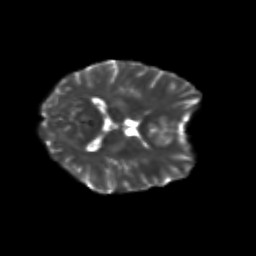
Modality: T2w
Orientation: axial
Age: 23
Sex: female
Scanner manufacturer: siemens
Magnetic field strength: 3 T
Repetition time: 3.5 s
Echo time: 0.113 s